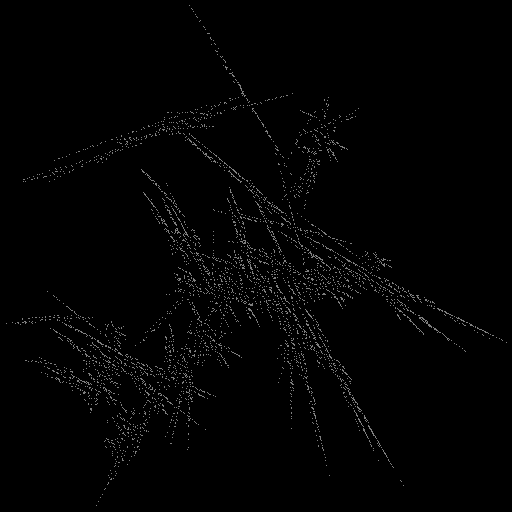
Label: groundpine